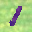
Label: 1